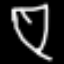
Label: diamond